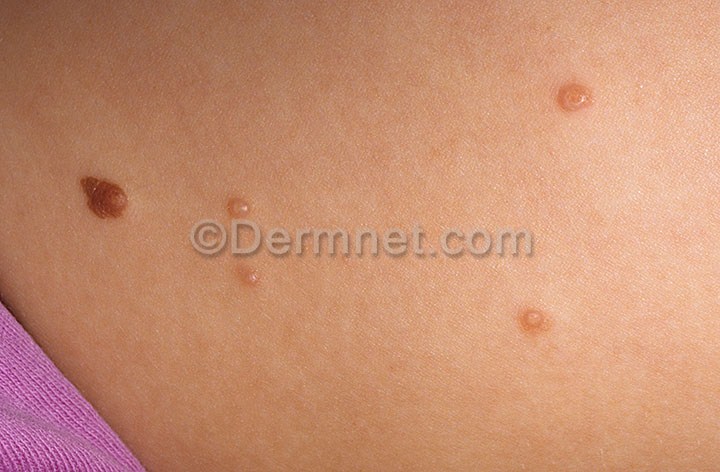
Disease: Herpes HPV and other STDs Photos